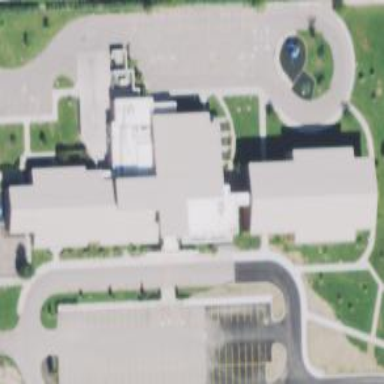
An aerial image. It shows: School.